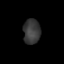
Tissue: lung
Cell type: Others
Senescence score: 0.2246
Nuclear area (px): 416
Mean DAPI intensity: 56.99